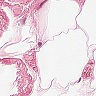
Metastatic tissue present: no